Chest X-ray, AP view. Patient: 65 years old, sex M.
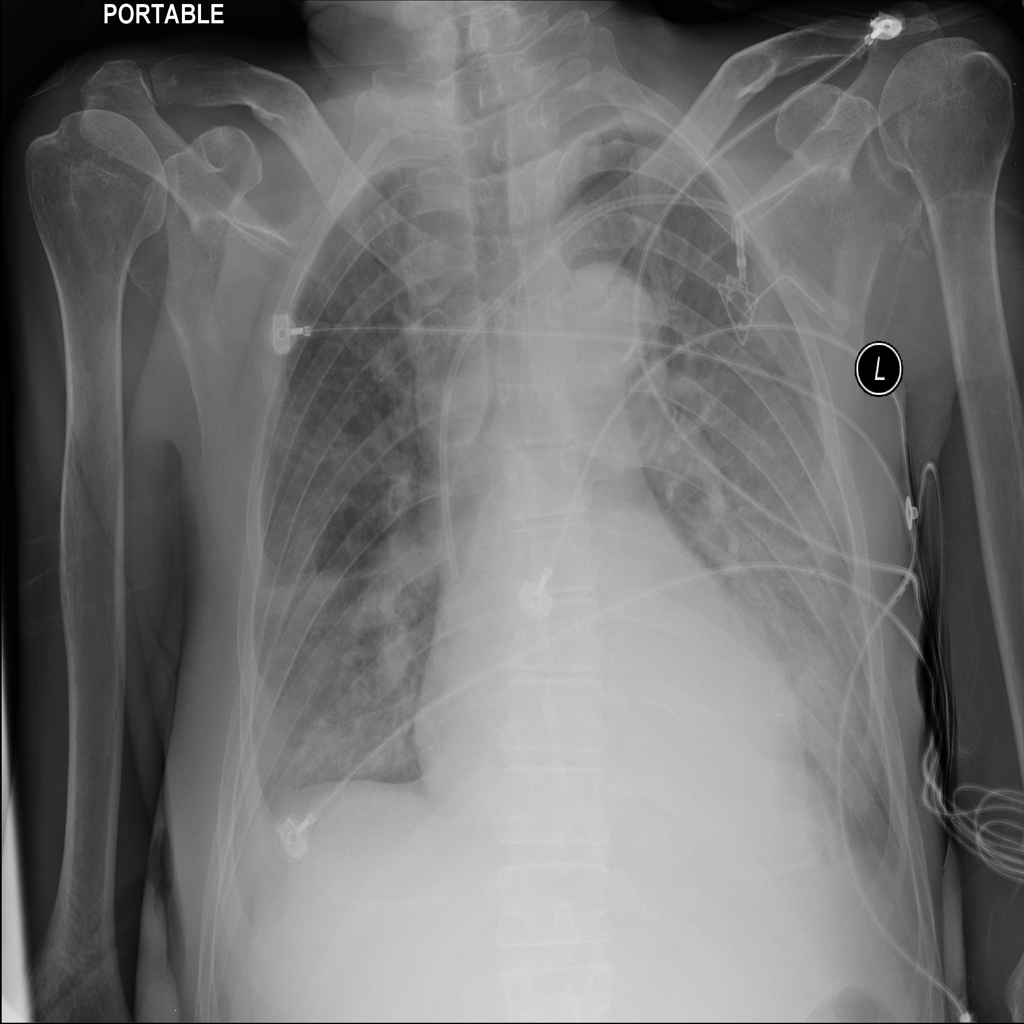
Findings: Consolidation, Effusion